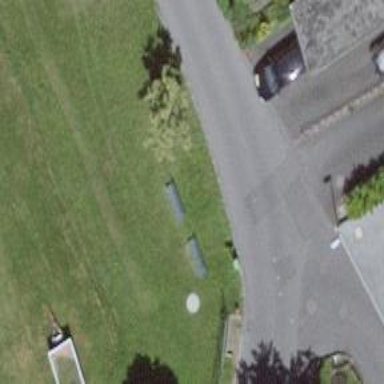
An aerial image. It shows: Brown bench in the vicinity.